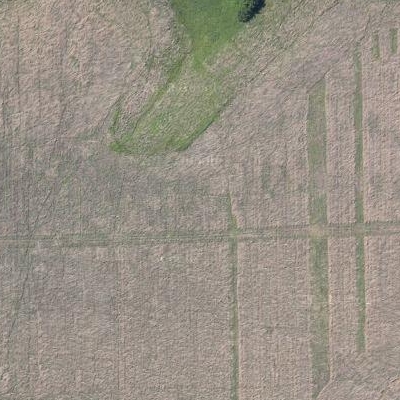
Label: bField